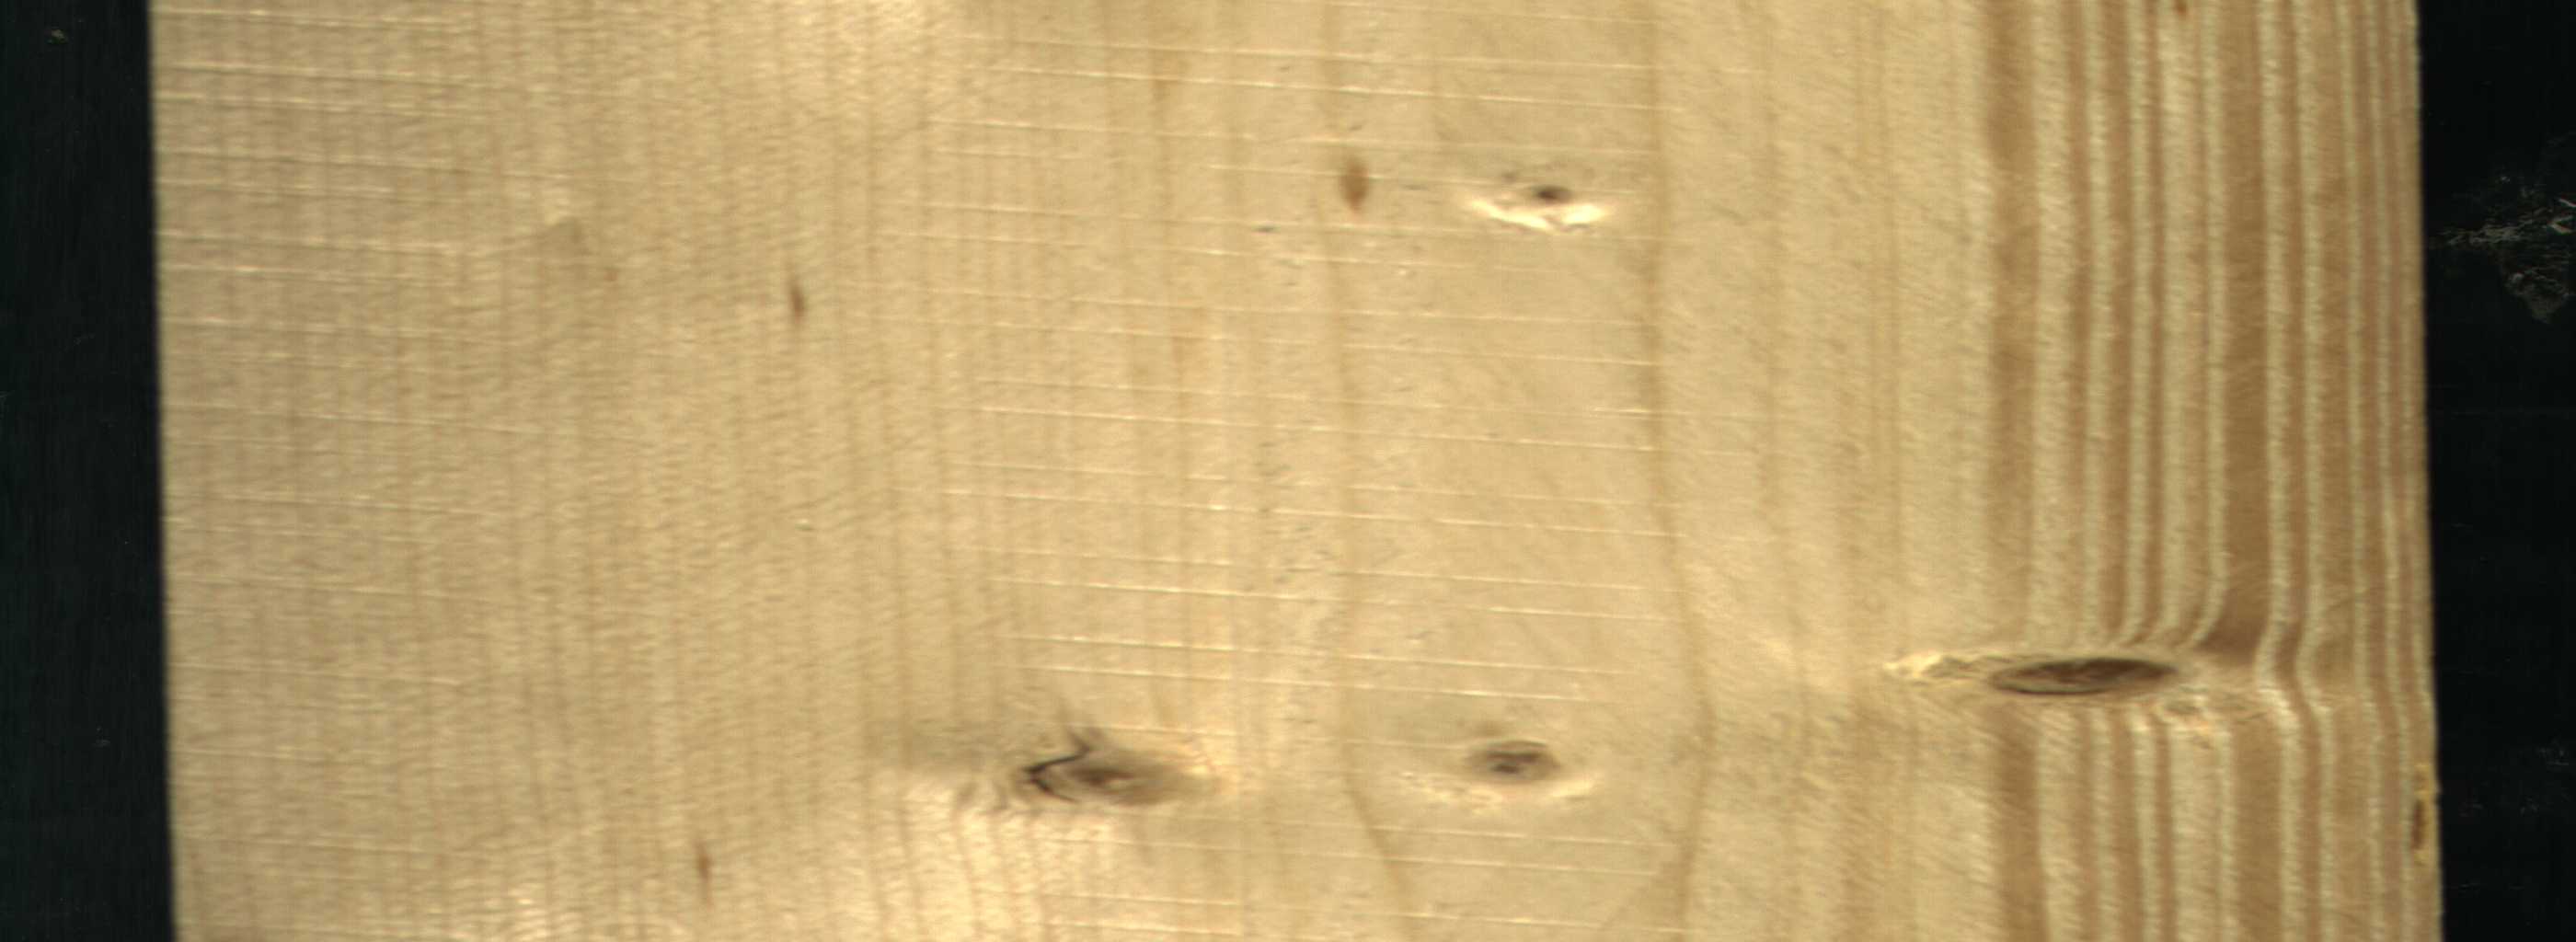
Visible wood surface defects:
Dead_Knot
Live_Knot
Live_Knot
Live_Knot
Live_Knot